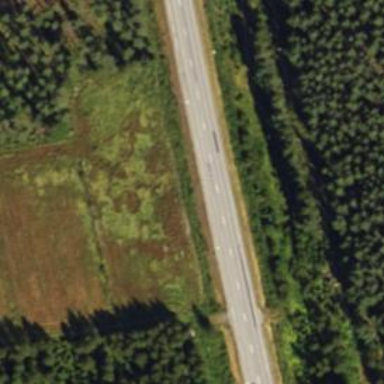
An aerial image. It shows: Asphalt trunk highway.